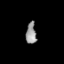
Tissue: lung
Cell type: Endothelial cells
Senescence score: 0.6131
Nuclear area (px): 219
Mean DAPI intensity: 148.726